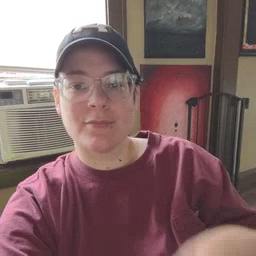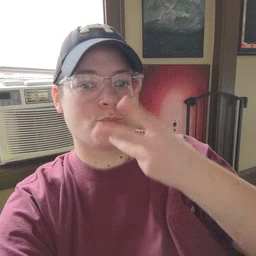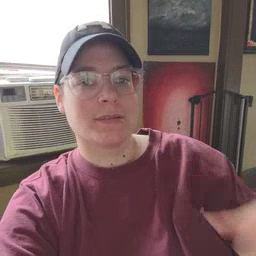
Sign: pretty